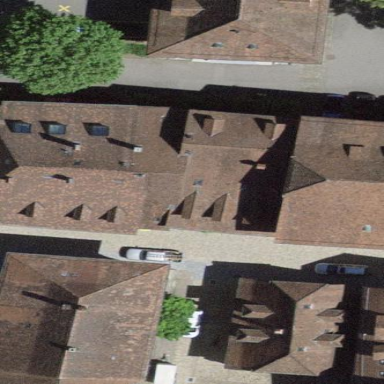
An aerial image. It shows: House with gabled roof that runs across the building.